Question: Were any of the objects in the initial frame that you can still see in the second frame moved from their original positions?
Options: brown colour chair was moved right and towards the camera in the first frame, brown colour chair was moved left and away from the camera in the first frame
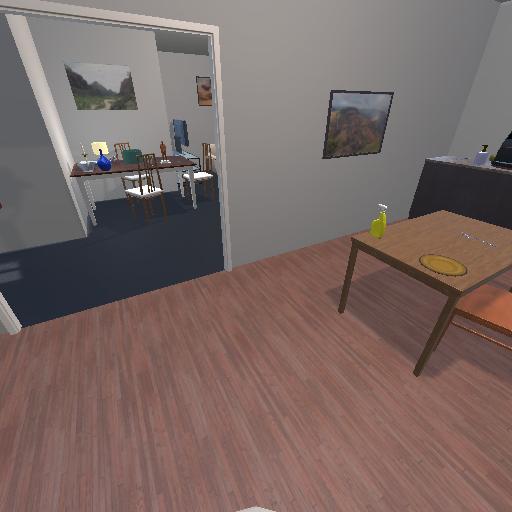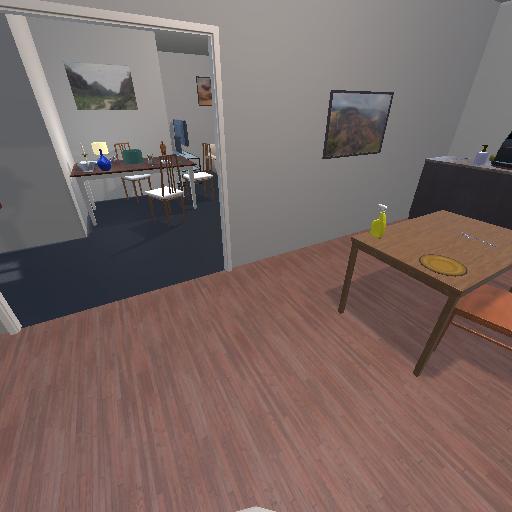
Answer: brown colour chair was moved right and towards the camera in the first frame